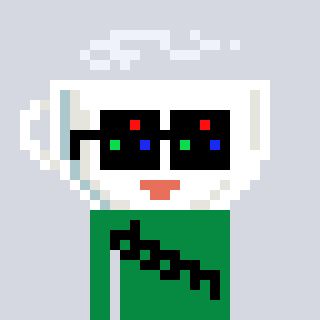
a pixel art character with square black sunglasses, a mug-shaped head and a green-colored body on a cool background